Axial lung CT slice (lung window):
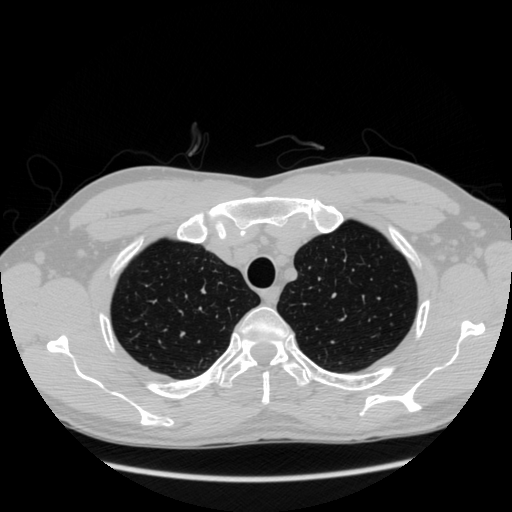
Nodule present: no